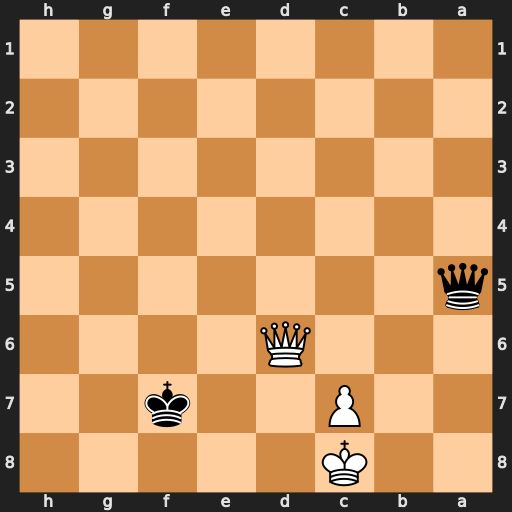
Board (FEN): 2K5/2P2k2/3Q4/q7/8/8/8/8
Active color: b
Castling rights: -
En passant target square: -
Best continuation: Qa8+ Kd7 Qe8#